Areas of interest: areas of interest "Commercial service"
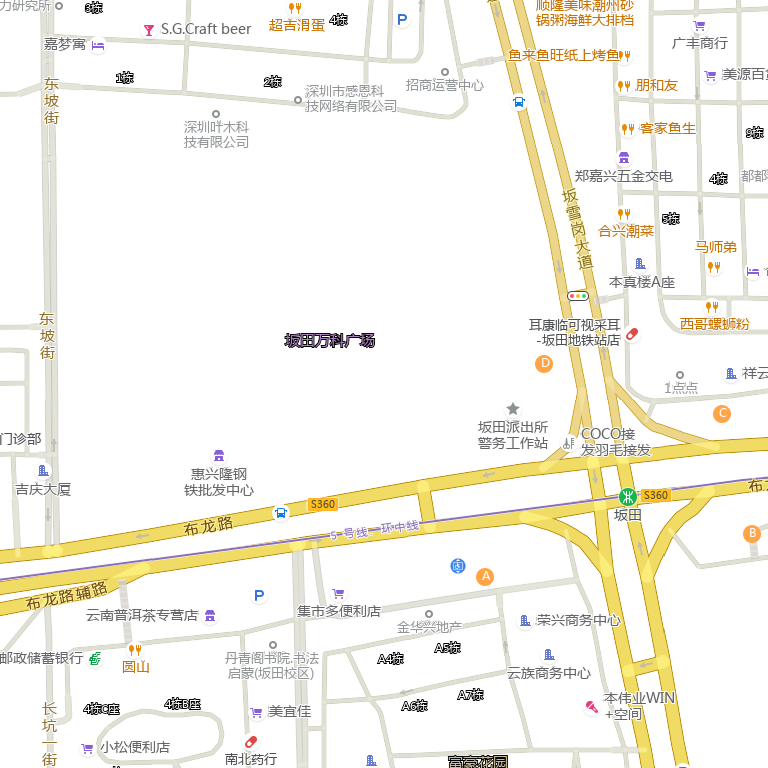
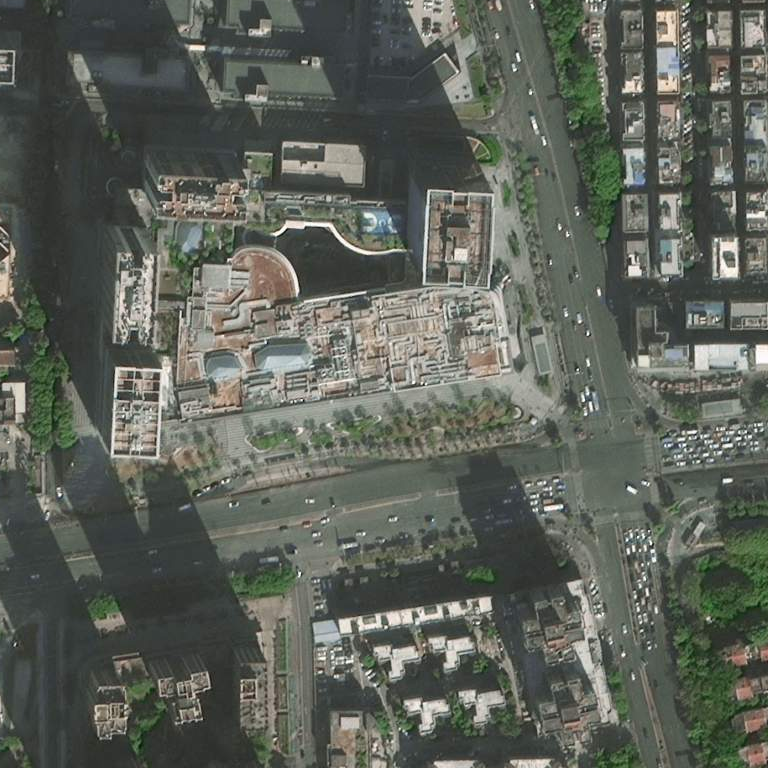